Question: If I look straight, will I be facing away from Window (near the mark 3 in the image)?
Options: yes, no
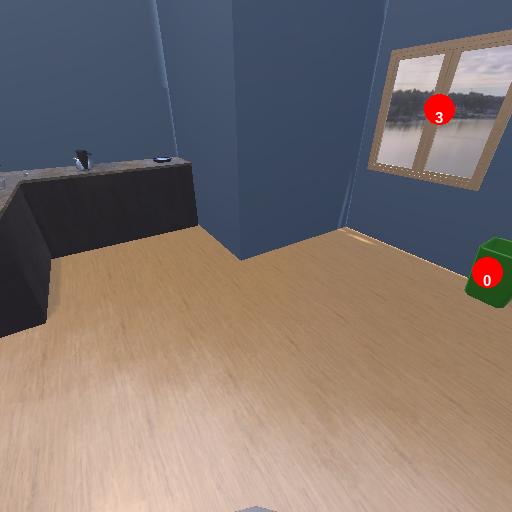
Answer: yes